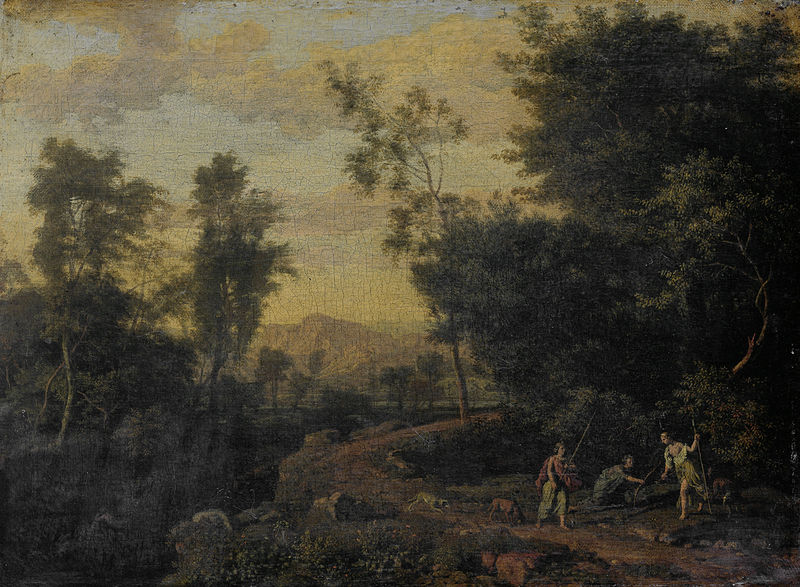
Titel: Landschap met Diana op jacht
Künstler: Abraham Genoels
Standort: Amsterdam
Institution: Rijksmuseum
Schlagwörter: baum, berg, gemälde, himmel, wolken, bäume, landschaft, menschen, abend, frau, männer, szene, hund, hunde, weg, horizont, morgen, busch, wald, stock, engel, stab, gebirge, farbe, fallen, jagd, stäbe, jagdhund, graben, speer, hirten, oil